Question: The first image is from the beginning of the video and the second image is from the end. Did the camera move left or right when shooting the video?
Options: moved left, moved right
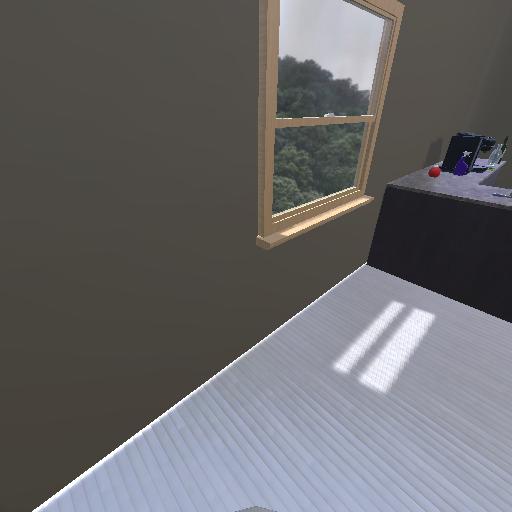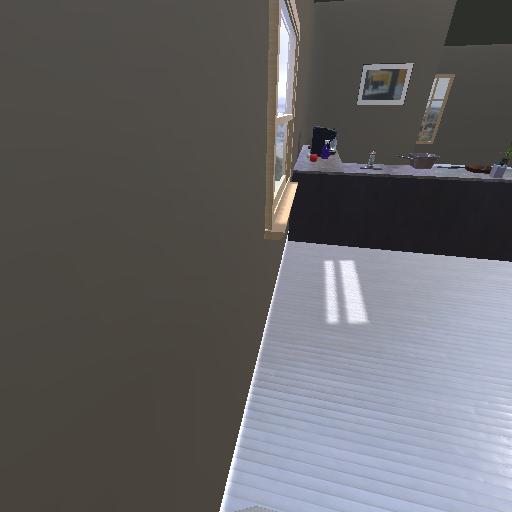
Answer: moved left